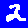
Digit: 2